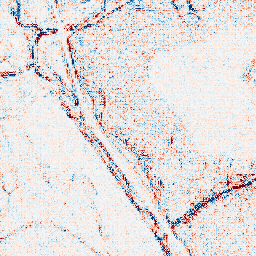
Category: wavelet
Decomposition family: wavelet_dwt
Decomposition parameters: wavelet: db2
level: 1
Upsampling method: nearest
Upsampling parameters: scale: 4
Upsampling scale: 4